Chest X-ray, AP view. Patient: 71 years old, sex M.
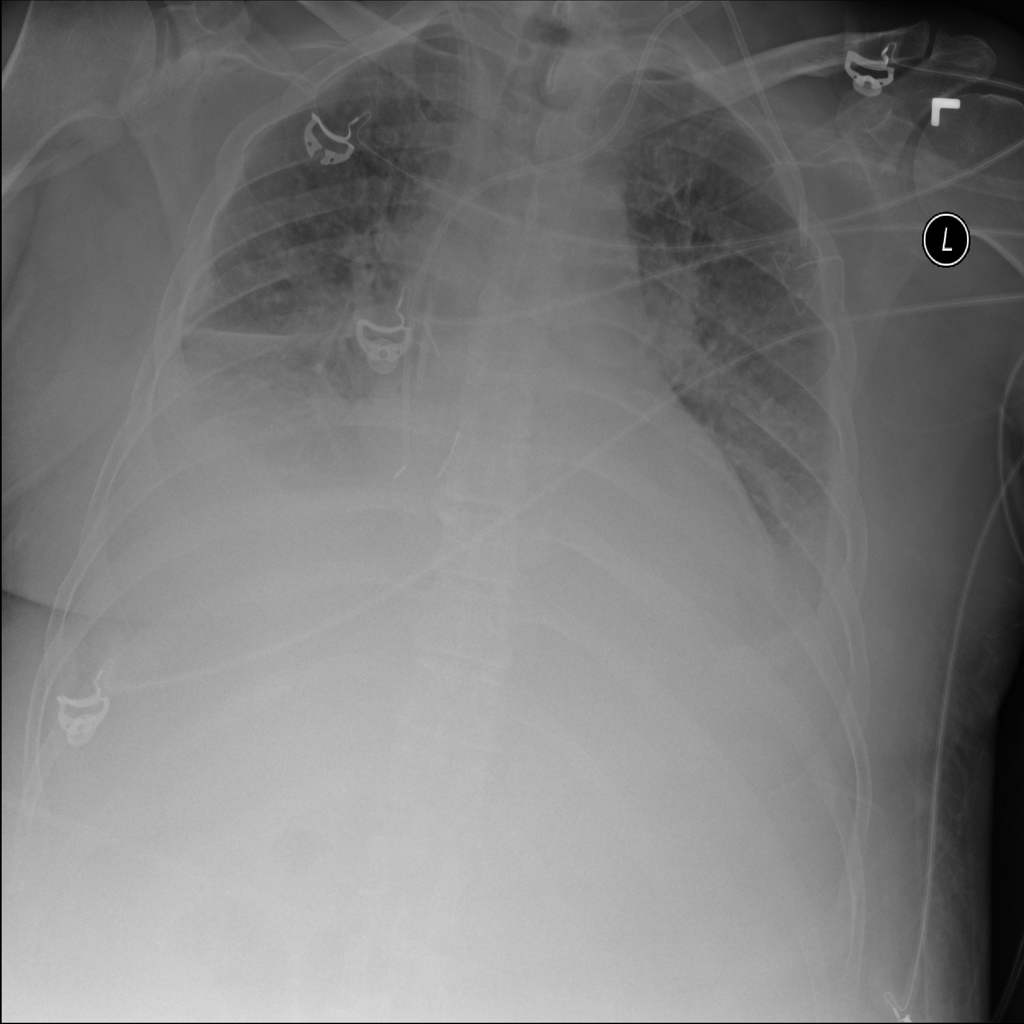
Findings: Atelectasis, Consolidation, Effusion